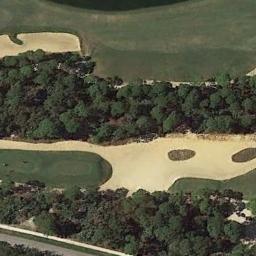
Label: golf_course